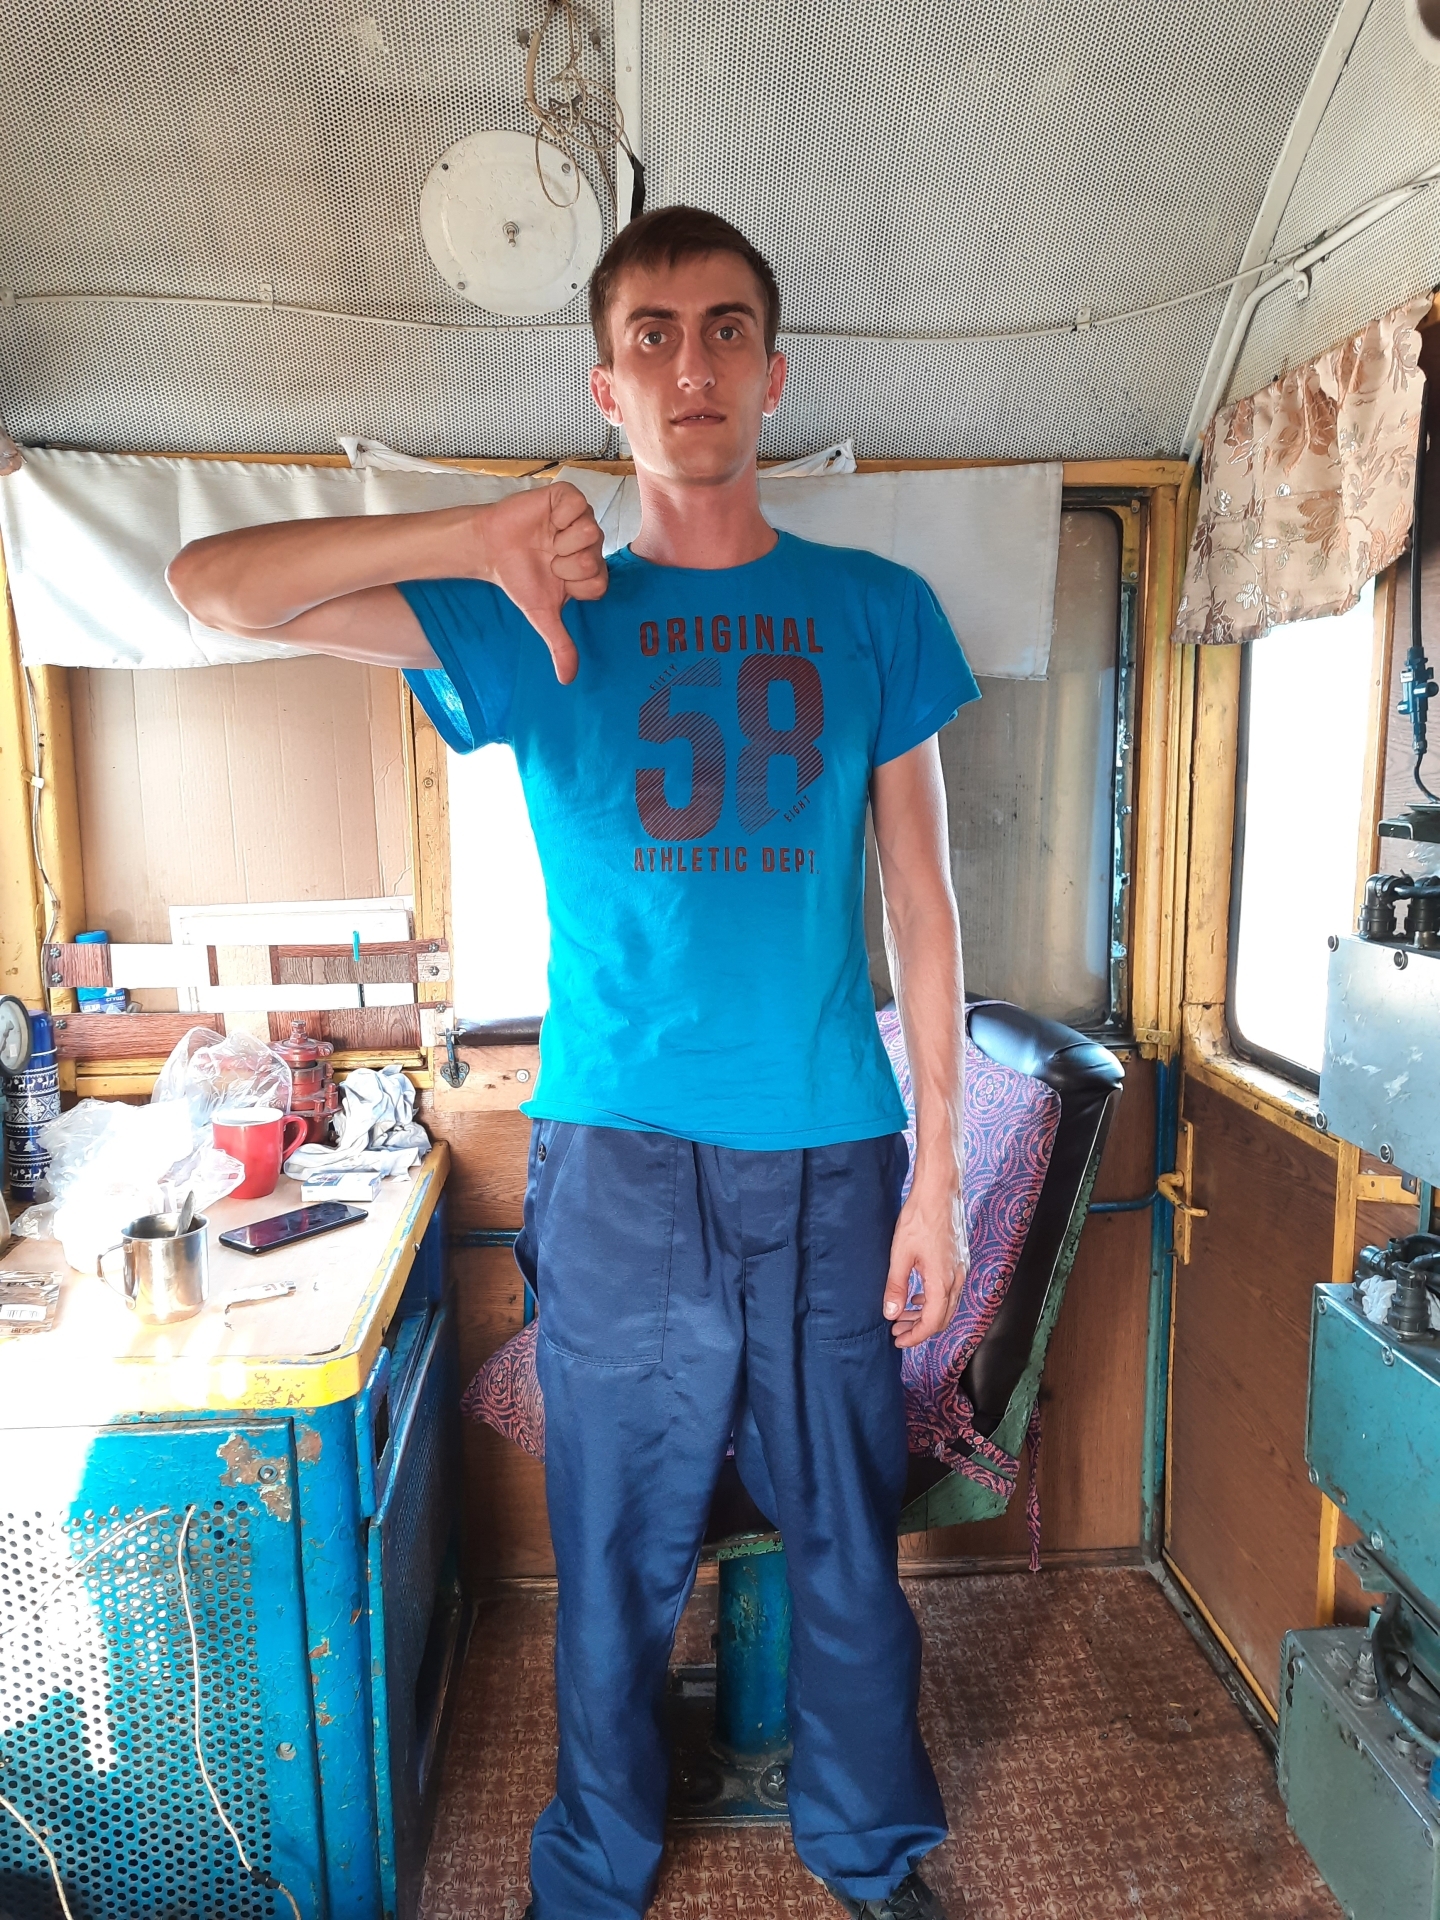
Label: clear